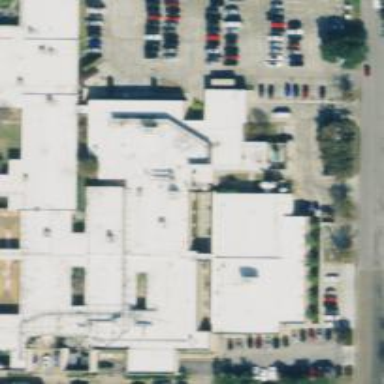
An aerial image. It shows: Healthcare facility identified as hospital.